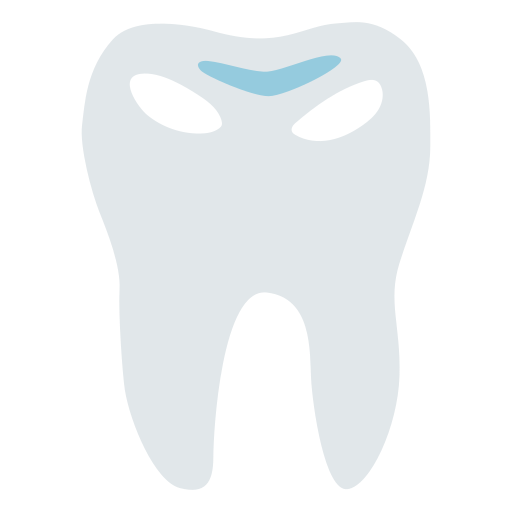
Emoji: 🦷